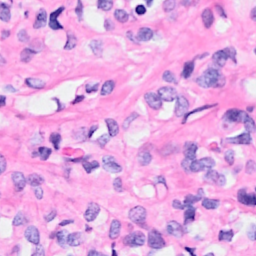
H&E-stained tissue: Breast